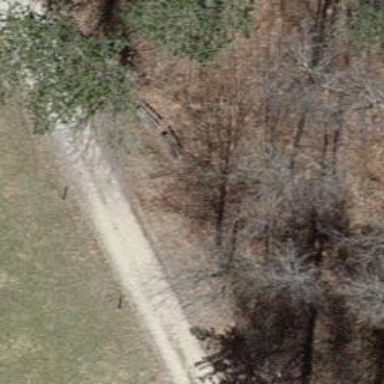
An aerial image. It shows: Bench.